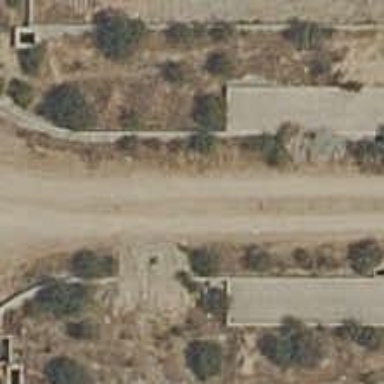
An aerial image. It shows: Uncontrolled zebra crossing on the road.